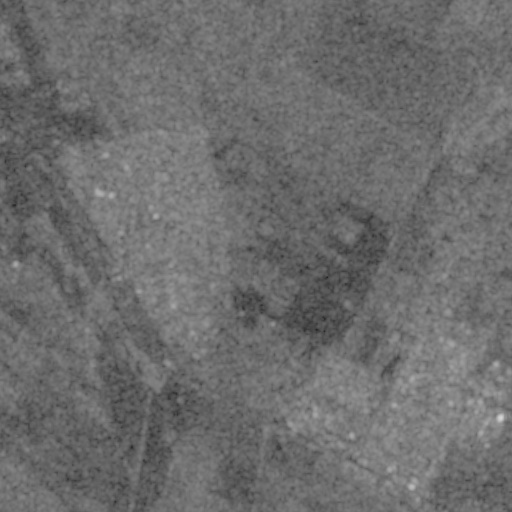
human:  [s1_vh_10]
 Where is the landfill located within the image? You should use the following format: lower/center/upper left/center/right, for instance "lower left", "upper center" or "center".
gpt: The landfill is located in the upper center of the image.
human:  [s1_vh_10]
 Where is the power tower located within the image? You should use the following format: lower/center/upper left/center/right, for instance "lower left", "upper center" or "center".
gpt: The power tower is located in the upper left of the image.
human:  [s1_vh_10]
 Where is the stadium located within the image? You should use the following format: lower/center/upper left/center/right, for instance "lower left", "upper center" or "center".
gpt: The stadium is located in the center right of the image.
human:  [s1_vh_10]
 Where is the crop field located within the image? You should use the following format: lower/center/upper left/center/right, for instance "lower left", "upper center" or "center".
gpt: There is no crop field in the image.

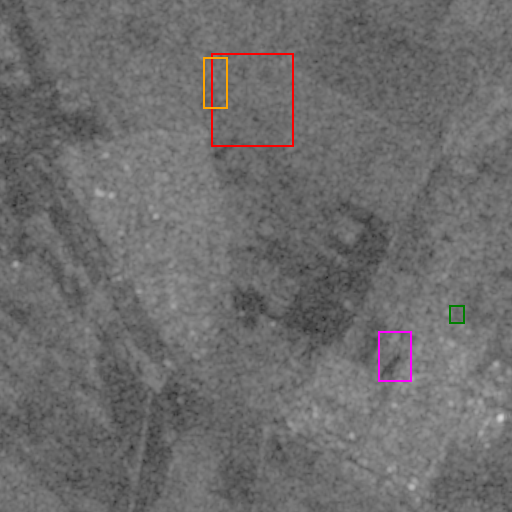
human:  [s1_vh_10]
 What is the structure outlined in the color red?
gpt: The structure outlined in red is a crop field.
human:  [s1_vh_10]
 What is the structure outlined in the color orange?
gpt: The structure outlined in orange is a landfill.
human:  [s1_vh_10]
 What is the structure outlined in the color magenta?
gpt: The structure outlined in magenta is a park.
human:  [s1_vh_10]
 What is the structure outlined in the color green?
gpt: The structure outlined in green is a stadium.
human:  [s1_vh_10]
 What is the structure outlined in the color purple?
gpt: There is no purple outline.